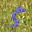
Label: 5